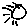
Label: sun